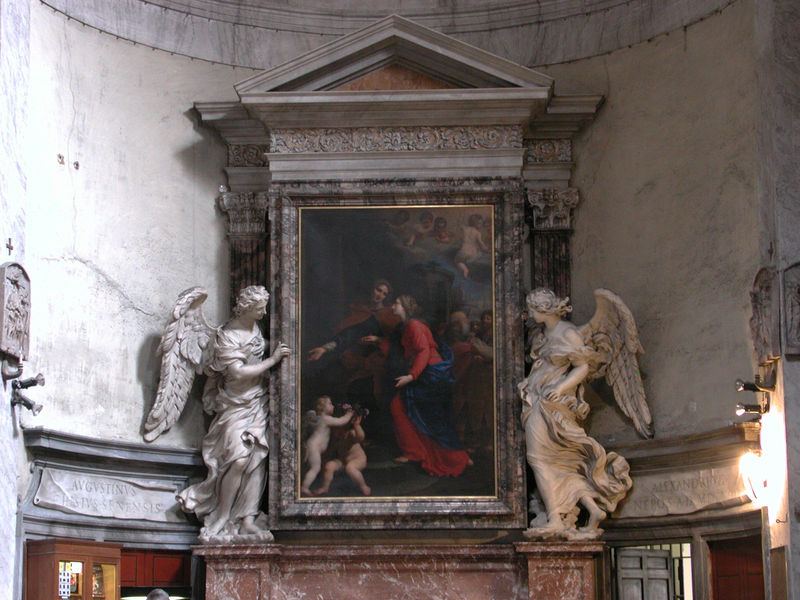
Titel: Rom, S. Maria del Popolo
Künstler: Andrea Bregno
Standort: Rom, S. Maria del Popolo (EU - I - Latium)
Schlagwörter: flügel, gemälde, himmel, weiß, frauen, marmor, säulen, gebäude, rot, wand, falten, rahmen, sockel, bild, kirche, gold, kinder, rund, engel, statue, giebel, beleuchtung, skulpturen, statuen, kapelle